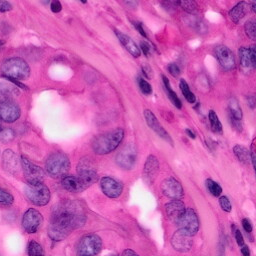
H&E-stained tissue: Pancreatic